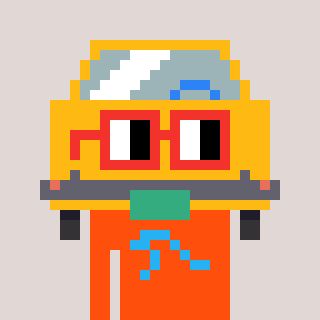
a pixel art character with square red glasses, a taxi-shaped head and a orange-colored body on a warm background